Aerial crown-view tile of a tropical tree (Barro Colorado Island, Panama), acquired 20250616:
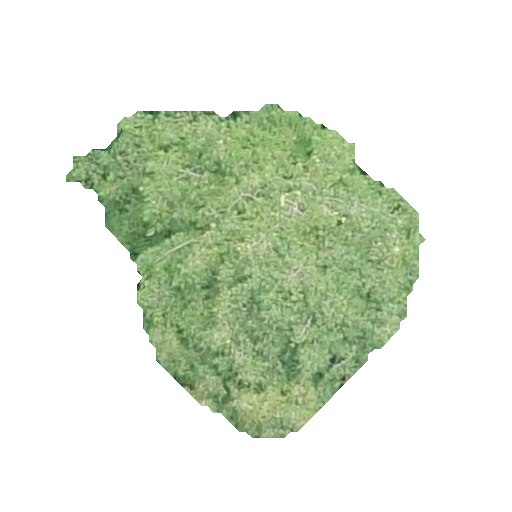
Species: Virola surinamensis
GBIF accepted scientific name: Virola surinamensis
Crown area: 110.818 m²